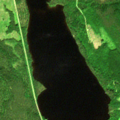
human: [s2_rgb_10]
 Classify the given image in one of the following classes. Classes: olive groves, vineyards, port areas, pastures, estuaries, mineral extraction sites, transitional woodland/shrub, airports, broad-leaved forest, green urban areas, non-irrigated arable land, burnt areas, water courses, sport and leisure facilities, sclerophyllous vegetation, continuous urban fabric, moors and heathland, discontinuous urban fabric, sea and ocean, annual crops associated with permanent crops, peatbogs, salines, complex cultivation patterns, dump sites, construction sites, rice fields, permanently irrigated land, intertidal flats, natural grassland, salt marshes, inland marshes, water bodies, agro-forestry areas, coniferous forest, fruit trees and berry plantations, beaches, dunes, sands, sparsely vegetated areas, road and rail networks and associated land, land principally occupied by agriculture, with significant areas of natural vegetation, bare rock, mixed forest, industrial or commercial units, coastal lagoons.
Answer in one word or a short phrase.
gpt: coniferous forest, mixed forest, water bodies